Field crop: maize
Growth stage: 1
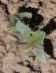
Species: datura